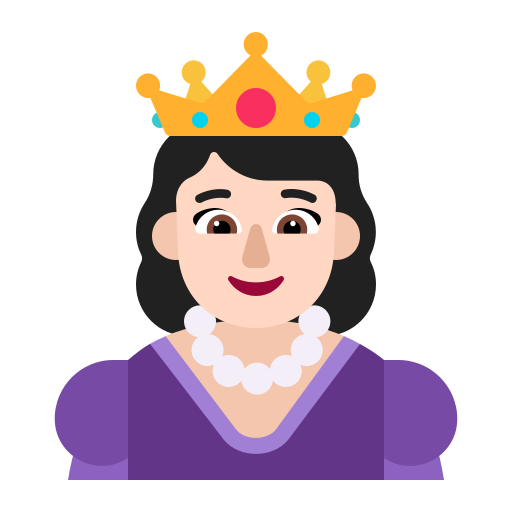
princess flat light